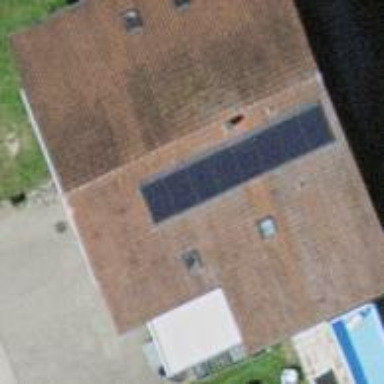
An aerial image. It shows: Solar power generator with photovoltaic panels.